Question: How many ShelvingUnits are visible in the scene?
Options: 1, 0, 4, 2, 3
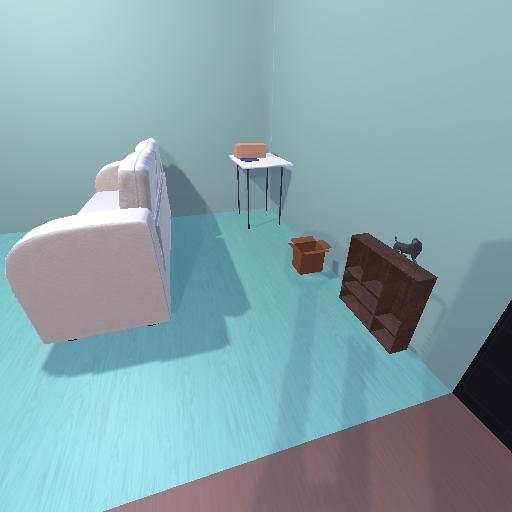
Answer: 1